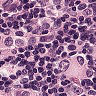
Metastatic tissue present: yes